Question: After installing Xcode 4.2 all my projects code lines that have spaces changed to stange character
Have a look at this screen shot:
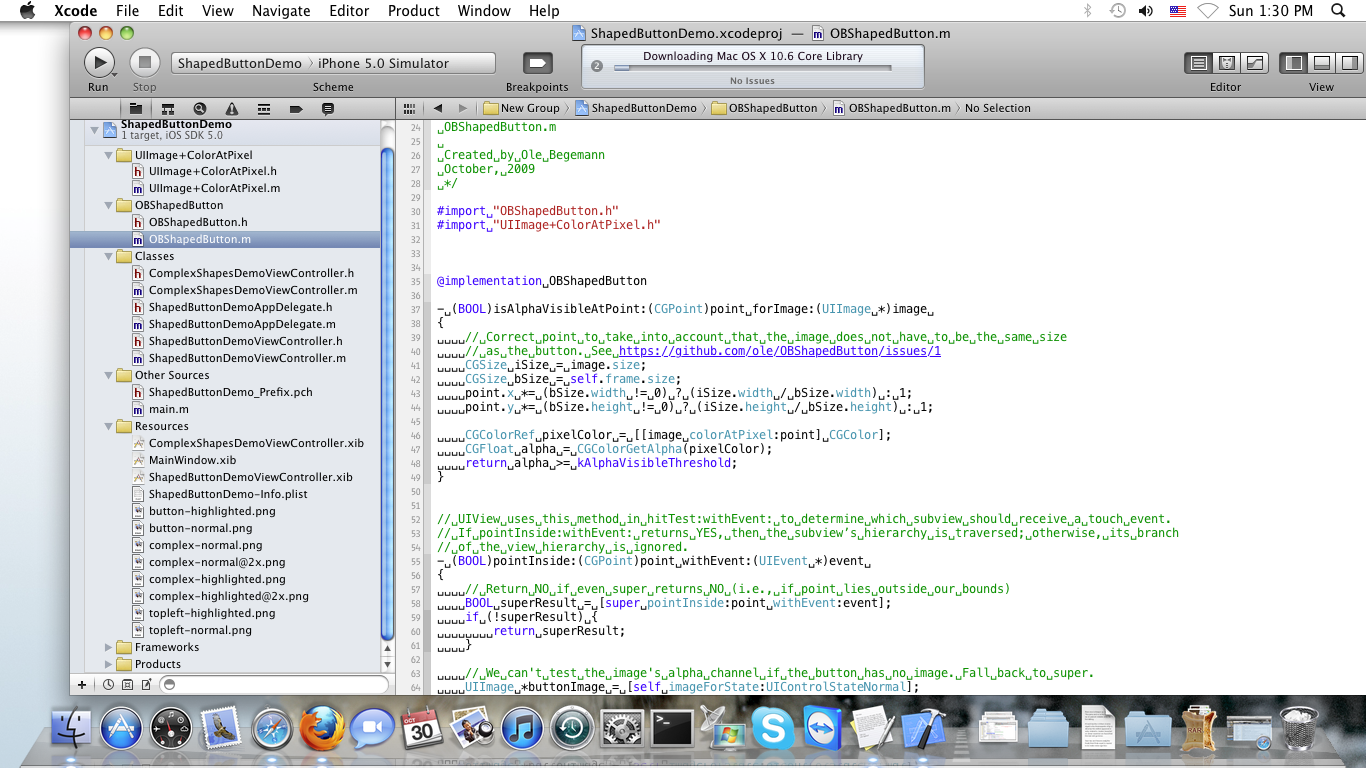
Answer: There's nothing wrong with your projects; you just have Xcode configured to show you the "invisible" (i.e. white space) characters.